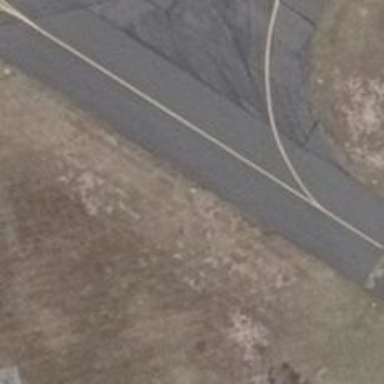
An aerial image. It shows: Taxiway edge illuminated for aviation.